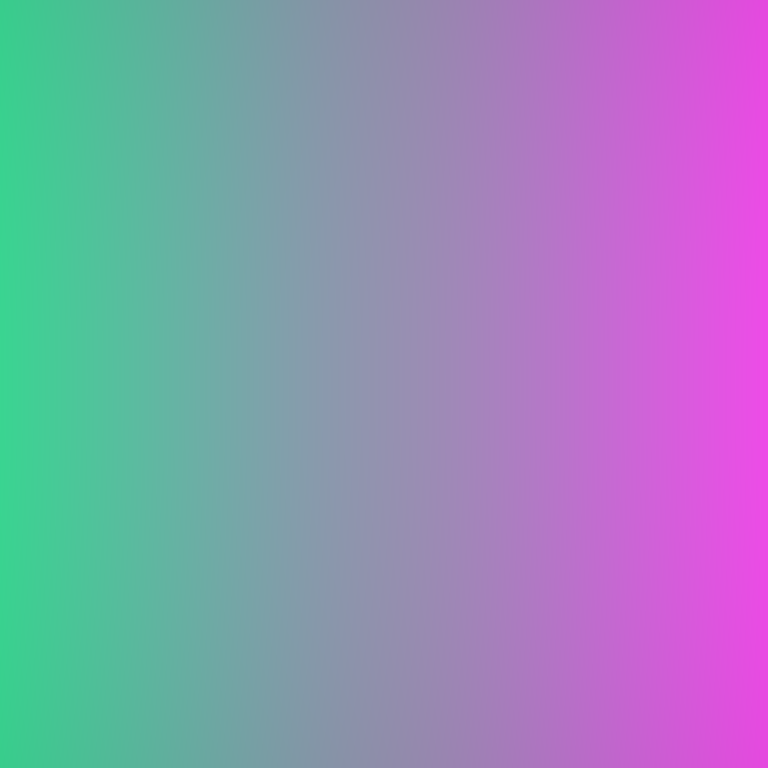
Abstract light effect, smooth gradient from vibrant green to soft magenta, calm atmosphere, diffuse light, no room, no furniture, no objects.